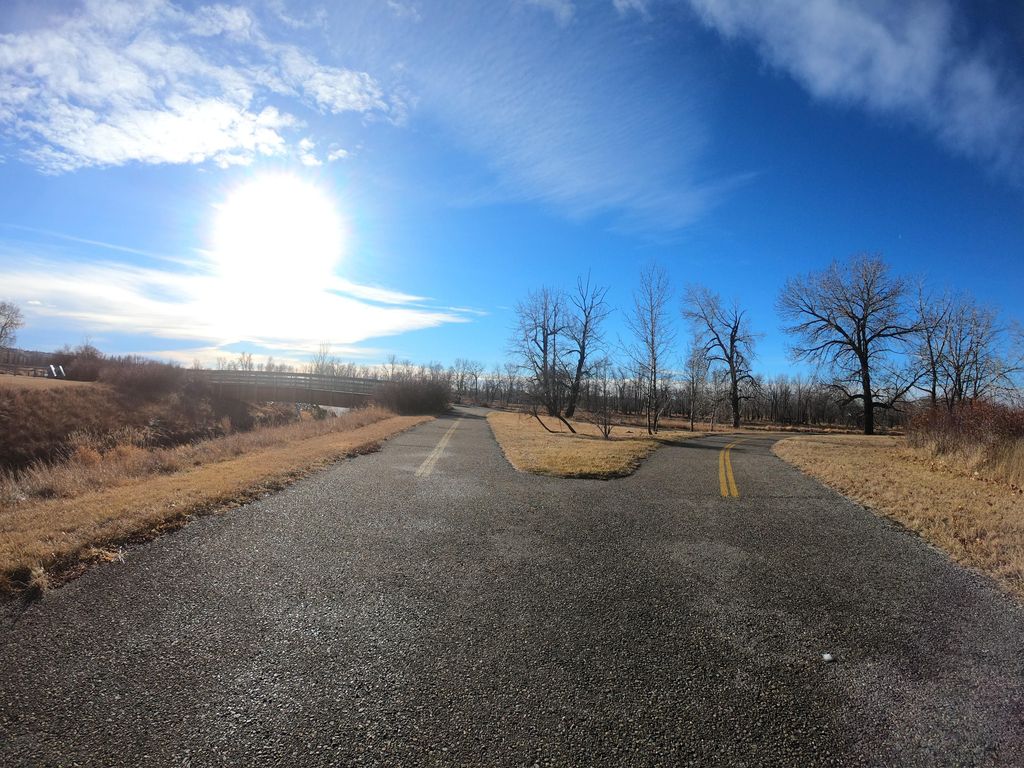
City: calgary